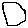
Label: hexagon